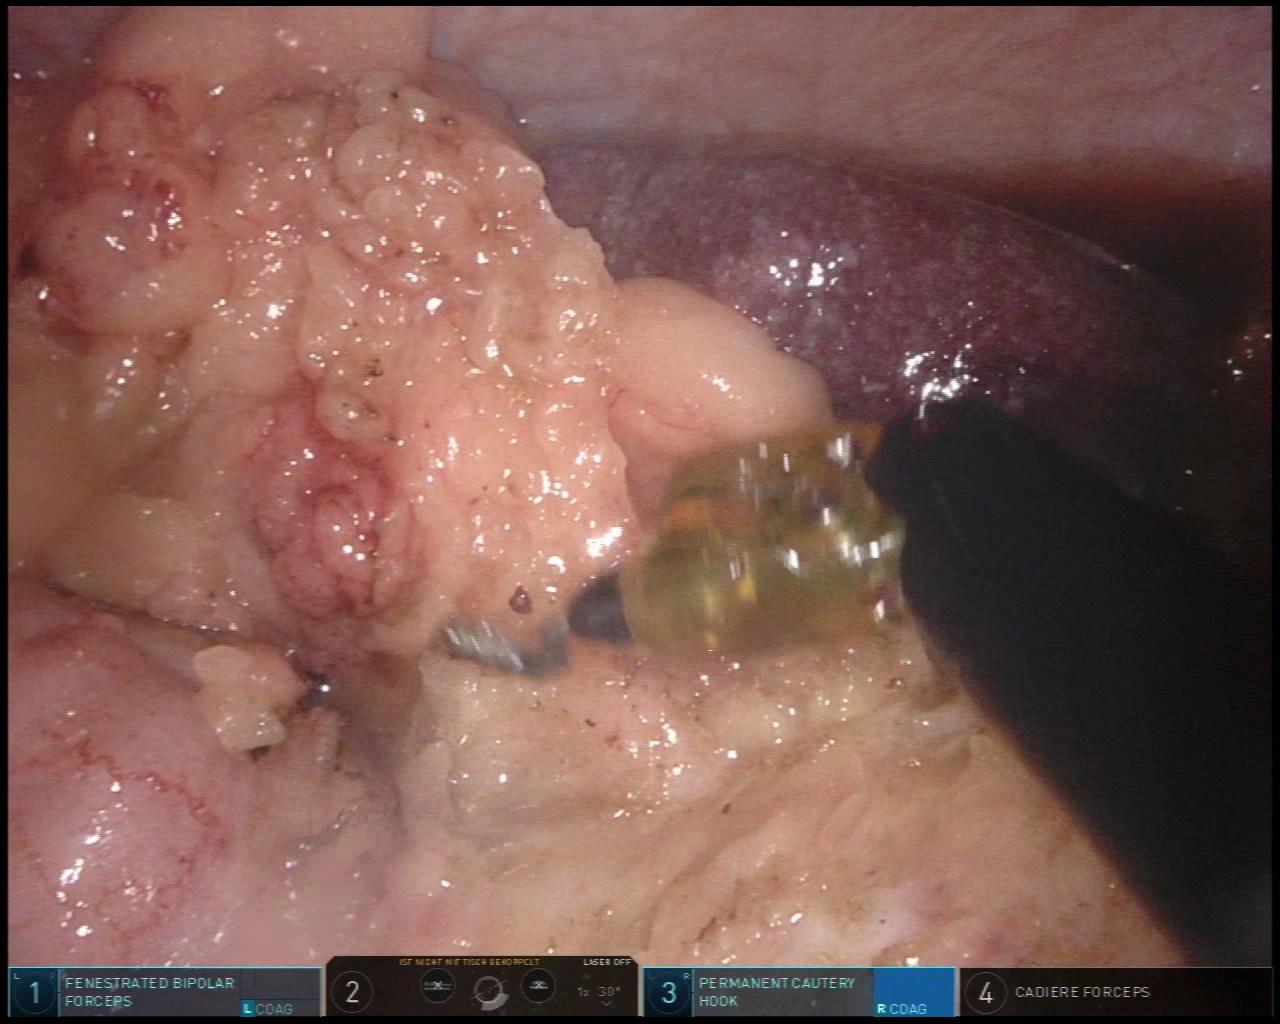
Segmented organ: spleen
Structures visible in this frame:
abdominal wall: yes
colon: yes
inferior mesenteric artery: no
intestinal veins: no
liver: no
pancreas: no
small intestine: no
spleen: yes
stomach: no
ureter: no
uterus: no
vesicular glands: no